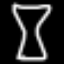
Label: hourglass